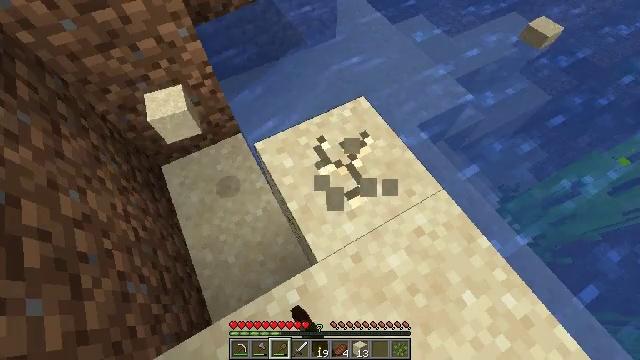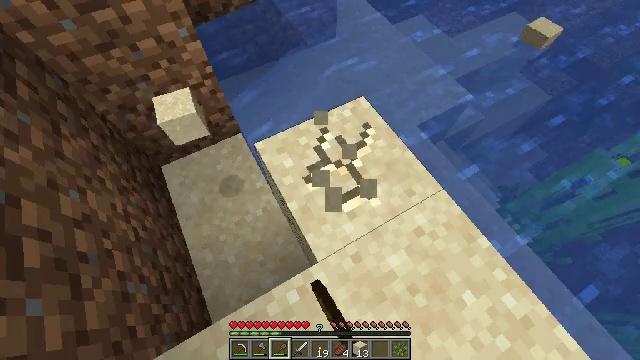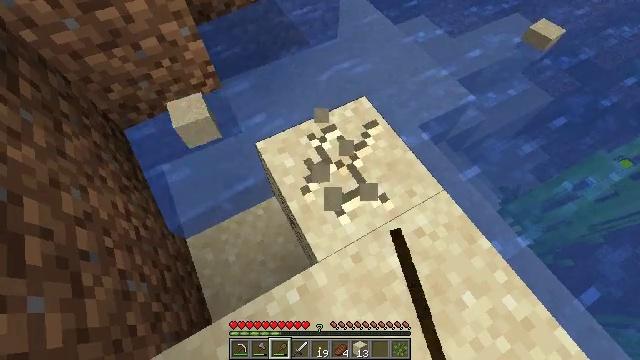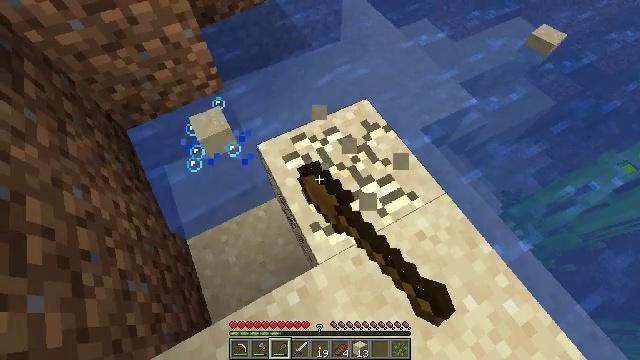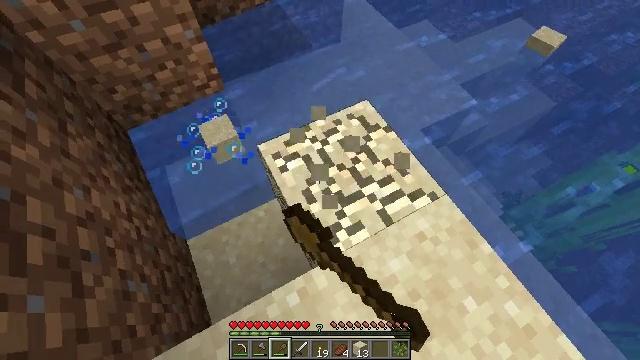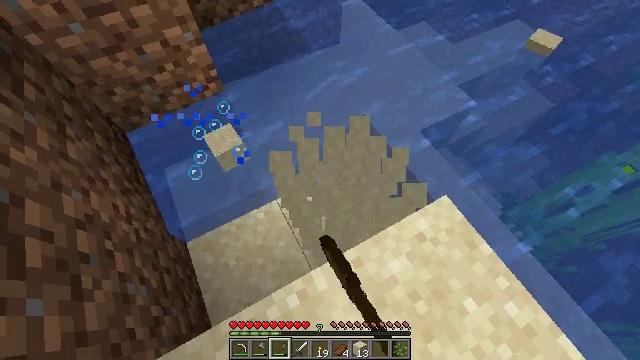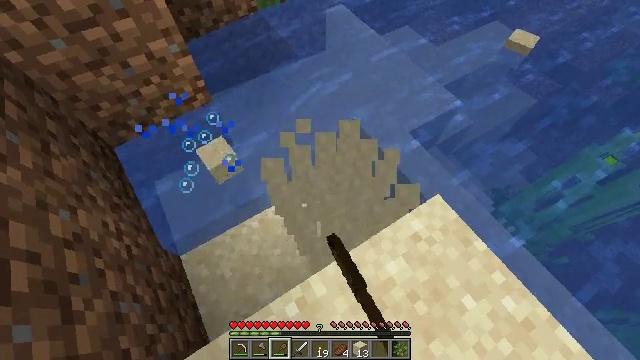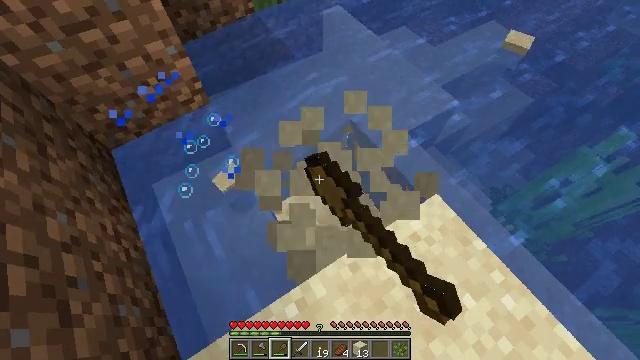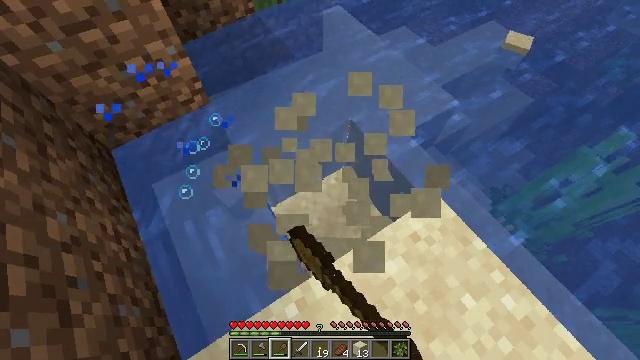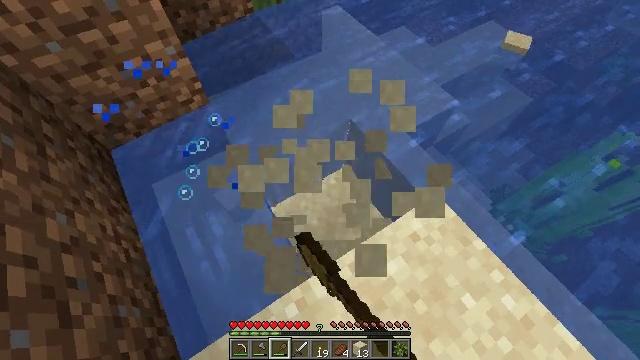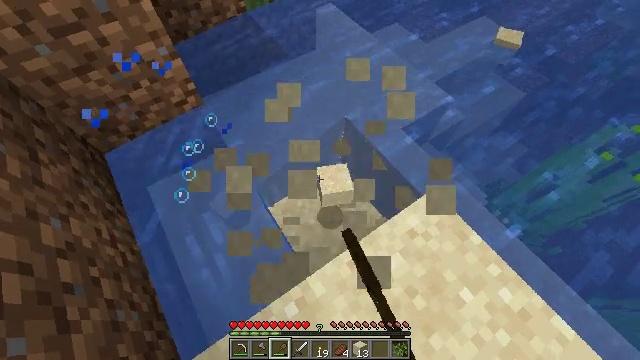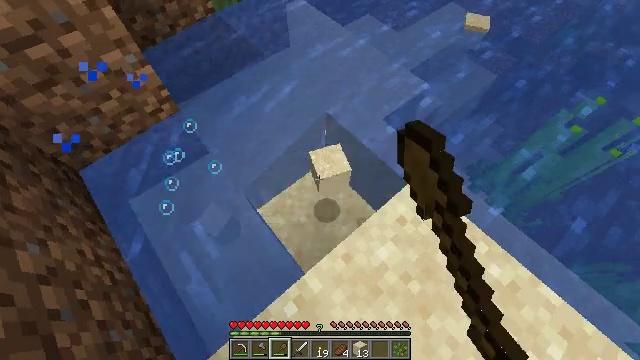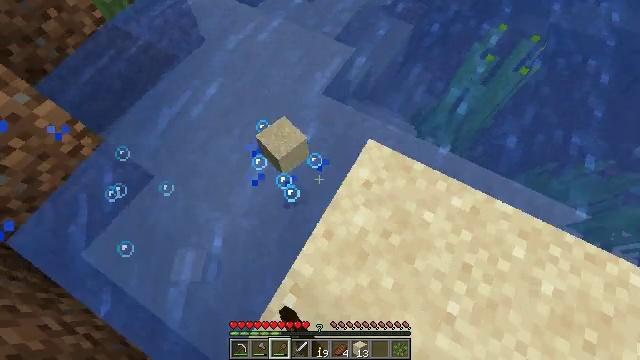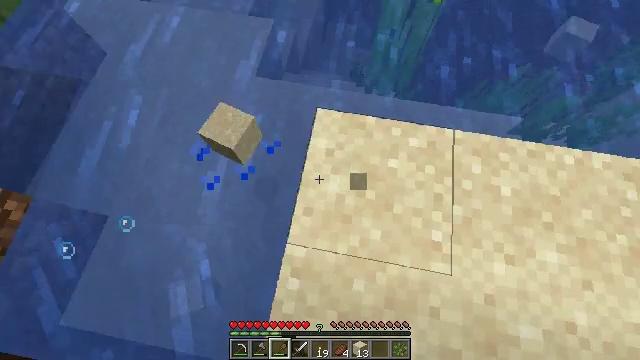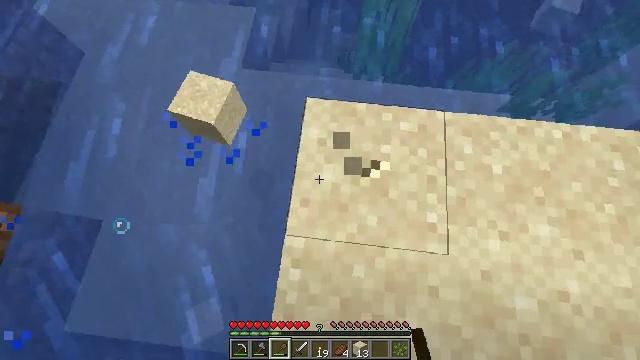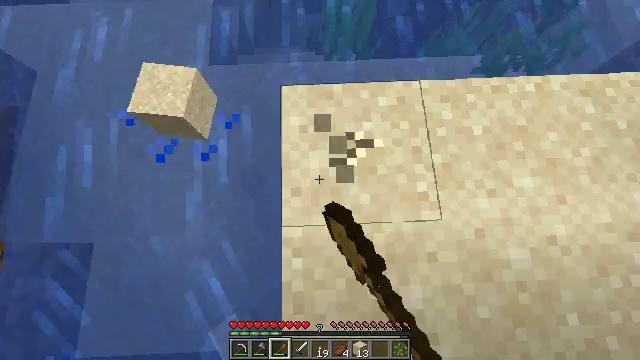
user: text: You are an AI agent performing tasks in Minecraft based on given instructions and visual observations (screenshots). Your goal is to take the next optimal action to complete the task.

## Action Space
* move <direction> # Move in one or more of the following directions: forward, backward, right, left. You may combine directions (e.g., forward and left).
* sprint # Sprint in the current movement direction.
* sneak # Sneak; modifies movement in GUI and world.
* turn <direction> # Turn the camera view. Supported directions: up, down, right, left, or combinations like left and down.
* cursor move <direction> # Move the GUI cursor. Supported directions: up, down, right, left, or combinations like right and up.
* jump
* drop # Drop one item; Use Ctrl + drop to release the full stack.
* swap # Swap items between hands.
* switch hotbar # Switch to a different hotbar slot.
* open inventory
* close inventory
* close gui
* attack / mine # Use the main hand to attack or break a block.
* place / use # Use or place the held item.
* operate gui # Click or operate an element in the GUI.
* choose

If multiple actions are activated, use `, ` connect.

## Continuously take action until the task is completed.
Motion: motion action
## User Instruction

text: Break the sand block.
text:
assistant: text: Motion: attack / mine
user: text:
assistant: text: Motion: attack / mine
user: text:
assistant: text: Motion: attack / mine
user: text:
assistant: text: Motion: attack / mine
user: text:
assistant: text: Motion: attack / mine
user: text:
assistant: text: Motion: turn right and up, attack / mine
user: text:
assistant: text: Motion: attack / mine
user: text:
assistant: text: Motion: attack / mine
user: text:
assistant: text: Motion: attack / mine
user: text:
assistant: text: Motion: turn right, attack / mine
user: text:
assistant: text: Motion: turn right, attack / mine
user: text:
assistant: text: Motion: turn right and down, attack / mine
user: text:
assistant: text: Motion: turn right and down, attack / mine
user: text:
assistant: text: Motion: turn right and down, attack / mine
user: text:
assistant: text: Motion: turn right and down, attack / mine
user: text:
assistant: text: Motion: turn right and down, attack / mine
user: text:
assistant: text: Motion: turn right and down, attack / mine
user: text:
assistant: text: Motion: turn right, attack / mine
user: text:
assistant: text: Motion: turn right and up, attack / mine
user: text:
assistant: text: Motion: turn right, attack / mine
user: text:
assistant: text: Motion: turn right, attack / mine
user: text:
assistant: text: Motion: turn right and up, attack / mine
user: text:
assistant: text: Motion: turn right and up, attack / mine
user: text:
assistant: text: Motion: attack / mine
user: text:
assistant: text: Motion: attack / mine
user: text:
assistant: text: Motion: attack / mine
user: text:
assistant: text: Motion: turn right, attack / mine
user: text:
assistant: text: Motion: turn right and down, attack / mine
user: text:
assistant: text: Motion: turn right and down, attack / mine
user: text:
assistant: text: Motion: turn right, attack / mine